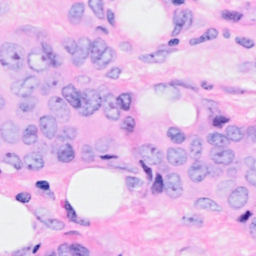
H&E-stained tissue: Breast